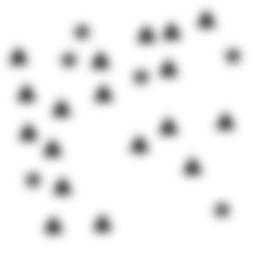
Squares: 0
Triangles: 18
Stars: 6
Total shapes: 24